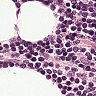
Metastatic tissue present: no